Aerial crown-view tile of a tropical tree (Barro Colorado Island, Panama), acquired 20250715:
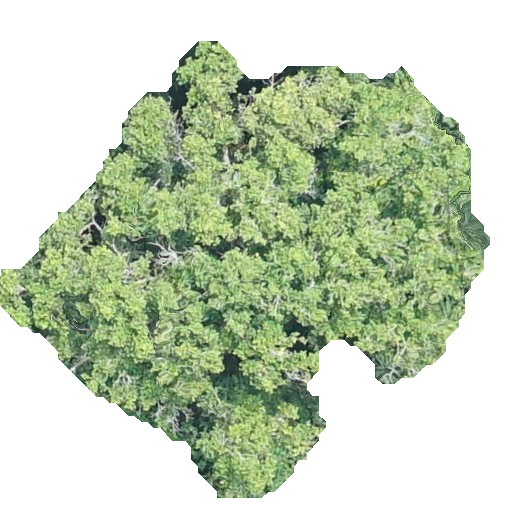
Species: Poulsenia armata
GBIF accepted scientific name: Poulsenia armata
Crown area: 199.178 m²